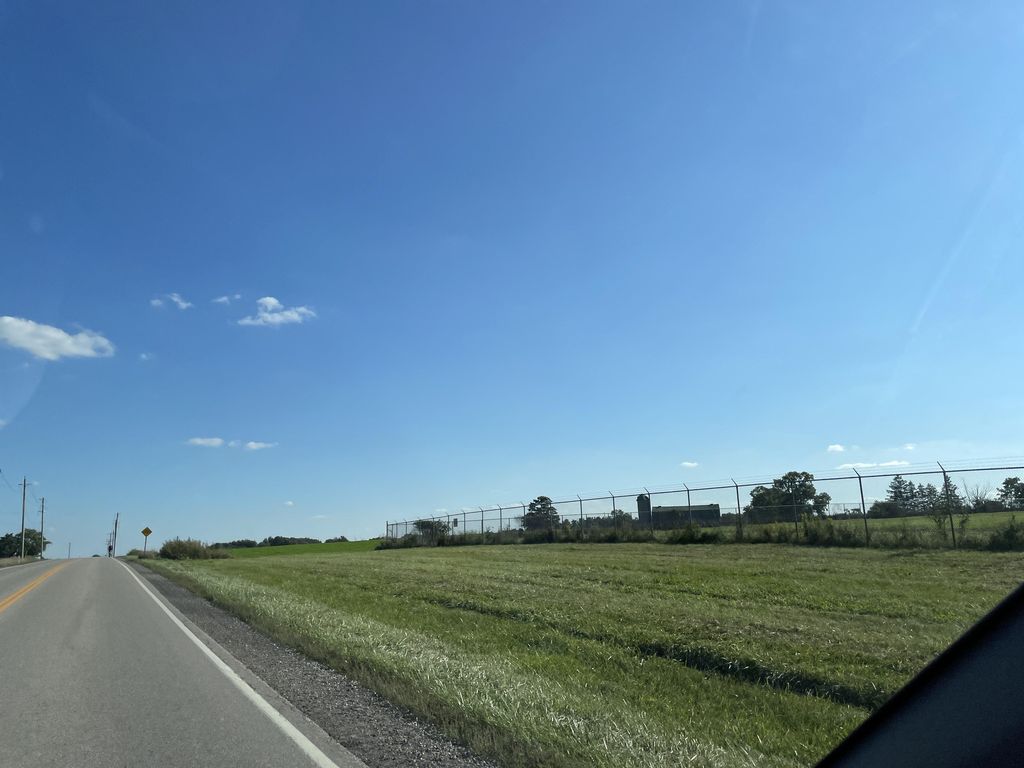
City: kitchener-waterloo